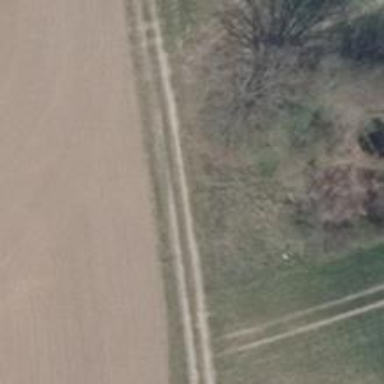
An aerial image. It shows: Track with very rough surface.